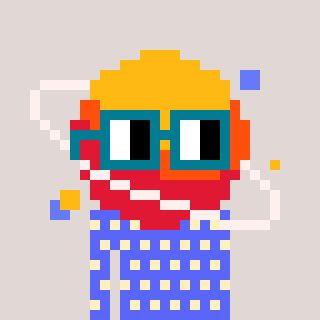
a pixel art character with square dark green glasses, a saturn-shaped head and a purple-colored body on a warm background